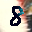
Label: 8